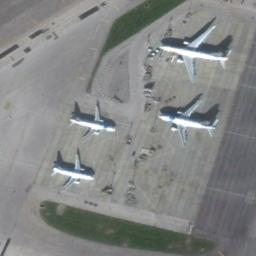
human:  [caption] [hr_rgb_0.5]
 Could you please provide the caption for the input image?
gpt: Here are two large aircrafts and two smaller aircrafts .

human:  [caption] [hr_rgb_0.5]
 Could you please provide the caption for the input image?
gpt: Two larger plane parked on the open area and two smaller plane opposite them while the lawn beside .

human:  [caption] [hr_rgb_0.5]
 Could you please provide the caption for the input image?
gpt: Two big planes and two small planes are parked in the open place in the middle of grass .

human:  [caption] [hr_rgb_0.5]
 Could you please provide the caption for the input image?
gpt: Four airplanes of different sizes were on the airport .

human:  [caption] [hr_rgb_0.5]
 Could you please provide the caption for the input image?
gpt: Four planes of different sizes are in the parking lot in the middle of the grass .